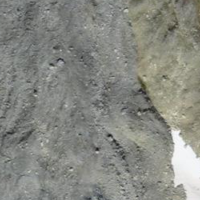
EUNIS habitat code: 48
Species observed at this site:
Veronica aphylla
Saxifraga exarata
Campanula scheuchzeri
Saxifraga aizoides
Bartsia alpina